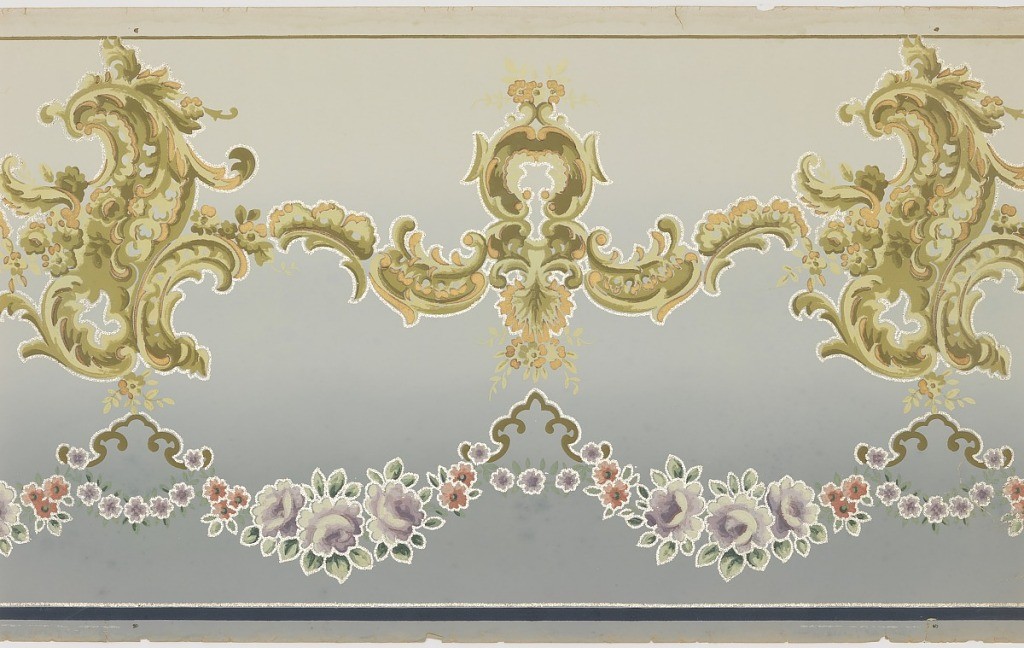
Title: Frieze
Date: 1905–1915
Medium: Machine-printed paper, mica flakes
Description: Flitter frieze with alternating medium and large foliate medallions, from which suspend pink and purple floral swags. Top has thin green stripe, bottom has a blue stripe and a thin silver mica flaked stripe. Grounding shades from light blue to green. Printed in purples, pinks, greens, yellows, and metallic brown, with outlines in silver mica flakes.